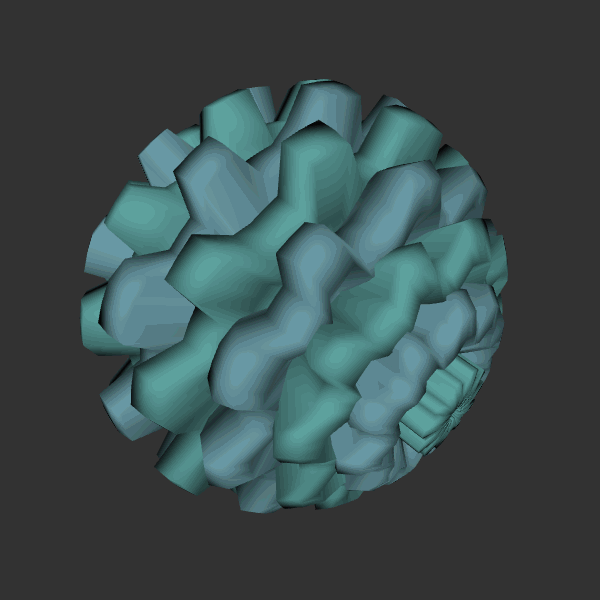
Background: dark